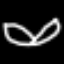
Label: leaf